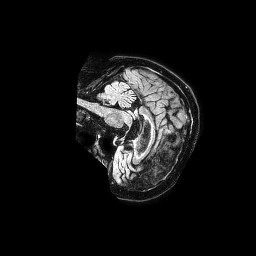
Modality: FLAIR
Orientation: sagittal
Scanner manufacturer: philips
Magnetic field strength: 1.5 T
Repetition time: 4.8 s
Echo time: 0.3 s